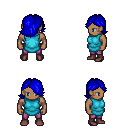
a pixel art fantasy rpg character, male body template, human, dark skin, teal tunic, magenta pants, blue swoop hairstyle, maroon shoes, four views (front, back, left, right), 2x2 character sprite sheet, small pixel art, hard edges, no anti-aliasing